Question: I have issue during Zabbix 2.4-1 installation on ubuntu 14.04.
I used manual from <URL>, installation was successful, no errors.
Next I created user 'zabbix' with all privileges and database 'zabbix' and imported schema.sql, images.sql and data.sql from Zabbix archive. Then I changed configuration files in /etc/zabbix dir:
## zabbix.conf.php
'''
// Zabbix GUI configuration file
global $DB;
// Valid types are MYSQL, SQLITE3 or POSTGRESQL
$DB["TYPE"] = 'MYSQL';
$DB["SERVER"] = 'localhost';
$DB["PORT"] = '3306';
// SQLITE3 use full path to file/database: $DB["DATABASE"] = '/var/lib/zabbix/zabbix.sqlite3';
$DB["DATABASE"] = 'zabbix';
$DB["USER"] = 'zabbix';
$DB["PASSWORD"] = 'root';
// SCHEMA is relevant only for IBM_DB2 database
$DB["SCHEMA"] = '';
$ZBX_SERVER = 'localhost';
$ZBX_SERVER_PORT = '10051';
$ZBX_SERVER_NAME = '';
$IMAGE_FORMAT_DEFAULT = IMAGE_FORMAT_PNG;
'''
## zabbix-server-mysql.conf
'''
...
# dbc_dbtype: type of underlying database to use
# this exists primarily to let dbconfig-common know what database
# type to use when a package supports multiple database types.
# don't change this value unless you know for certain that this
# package supports multiple database types
dbc_dbtype='mysql'
# dbc_dbuser: database user
# the name of the user who we will use to connect to the database.
dbc_dbuser='zabbix'
# dbc_dbpass: database user password
# the password to use with the above username when connecting
# to a database, if one is required
dbc_dbpass='root'
...
'''
I start it with apache server. When I go to localhost/zabbix I see Zabbix Installer. On step 3 it's necessary to configure DB connection. So, here is a problem:

As you see, in select list is PostgreSQL, so, I can't connect to database (mysql server is running) and go to the next step.
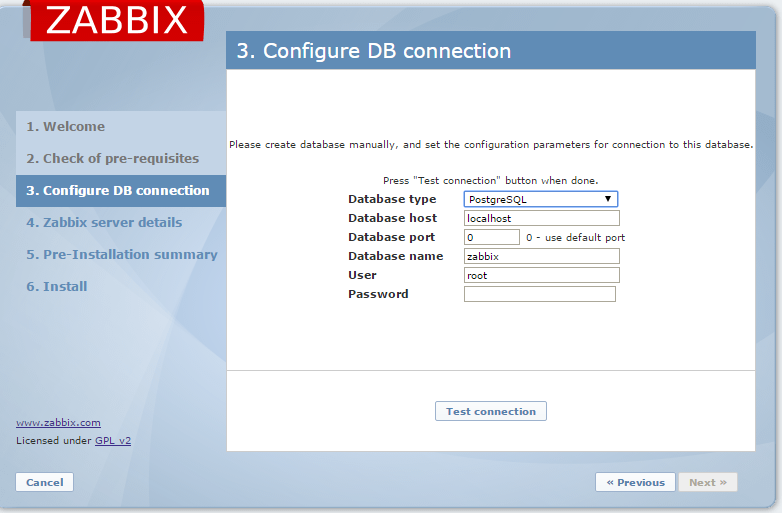
Answer: Your PHP doesn't support MySQL at the moment. You need to install some 'php-mysql*' package and then restart your webserver.